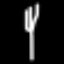
Label: fork